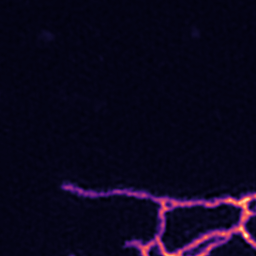
Label: Super-resolution ER image